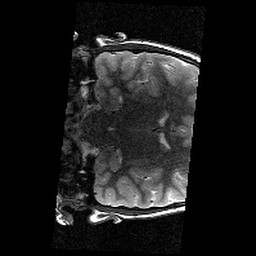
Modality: T2w
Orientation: coronal
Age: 10
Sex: male
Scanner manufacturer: siemens
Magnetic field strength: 3 T
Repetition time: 9.23 s
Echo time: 0.067 s